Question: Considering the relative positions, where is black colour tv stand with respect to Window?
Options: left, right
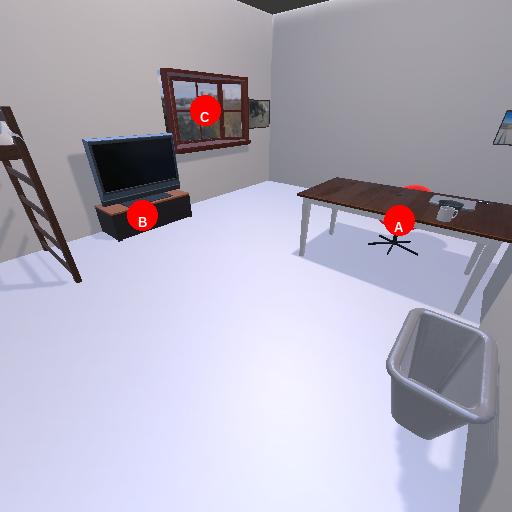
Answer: left